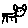
Label: cat